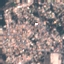
Land use / land cover class: Residential